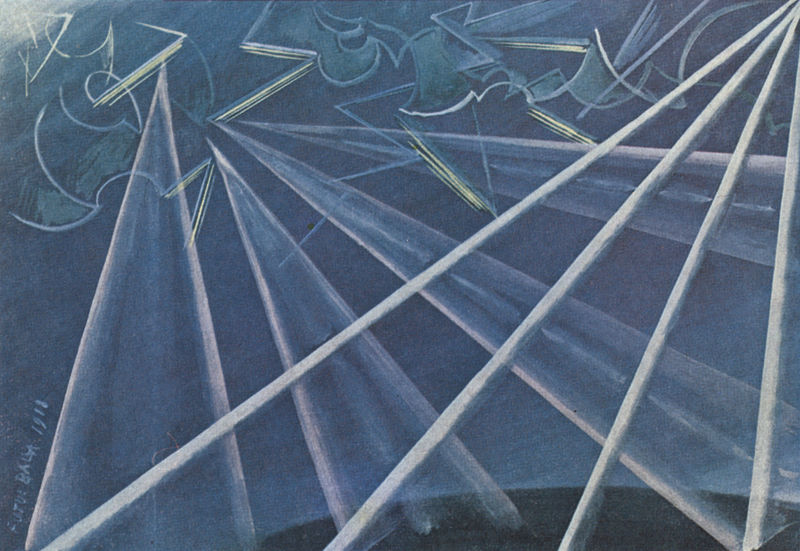
Titel: Trasformazione forme spiriti
Künstler: Giacomo Balla
Standort: New York (New York)
Institution: (Privatsammlung)
Schlagwörter: blau, flügel, himmel, weiß, wolken, dreieck, licht, lichter, schwarz, zeichen, schleier, signatur, erde, sonne, boden, spitzen, kreis, moderne, russland, abstrakt, modern, formen, linien, streifen, striche, abstraktion, oben, unten, kurven, futurismus, stangen, gemalt, blitze, strahlen, kabel, strich, dynamik, strahl, treffen, geometrisch, zacken, schein, dynamisch, picasso, blitz, diagonale, diagonalen, schräge, dreiecke, optisch, geometrie, konisch, lichtkegel, winkel, prisma, rechte winkel, kreisform, auftreffen, erdensegment, lichtformen, sternenstrahlen, strahlenkonstruktion